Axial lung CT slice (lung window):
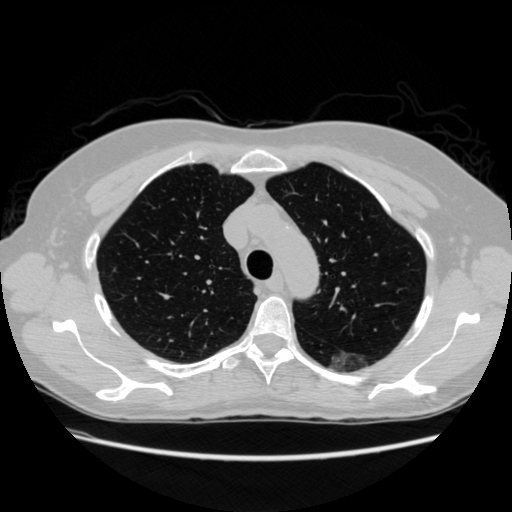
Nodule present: yes
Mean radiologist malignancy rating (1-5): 4.5